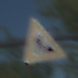
Verkehrszeichen: Arbeitsstelle
Umgebung: Outdoor, Nature
Tageszeit: MorningAfternoon
Wetter: Clear
Licht: Natural
Jahreszeit: NotSpecified
Kontrast: HighContrast